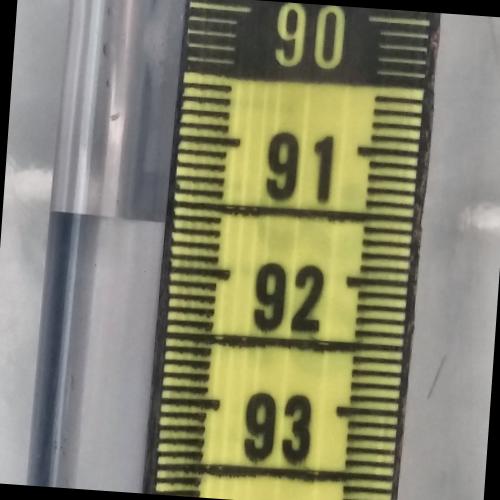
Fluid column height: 91.6 cm